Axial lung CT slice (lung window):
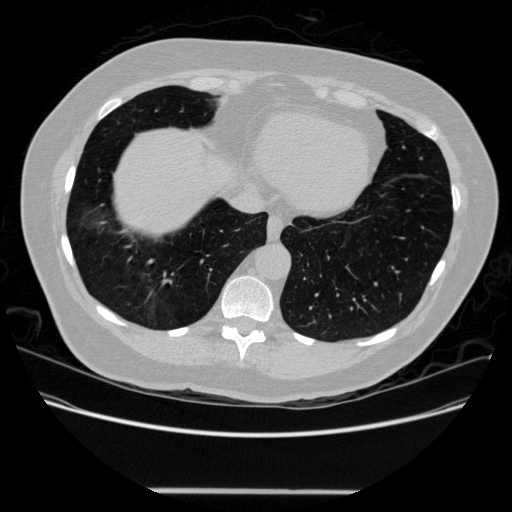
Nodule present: no